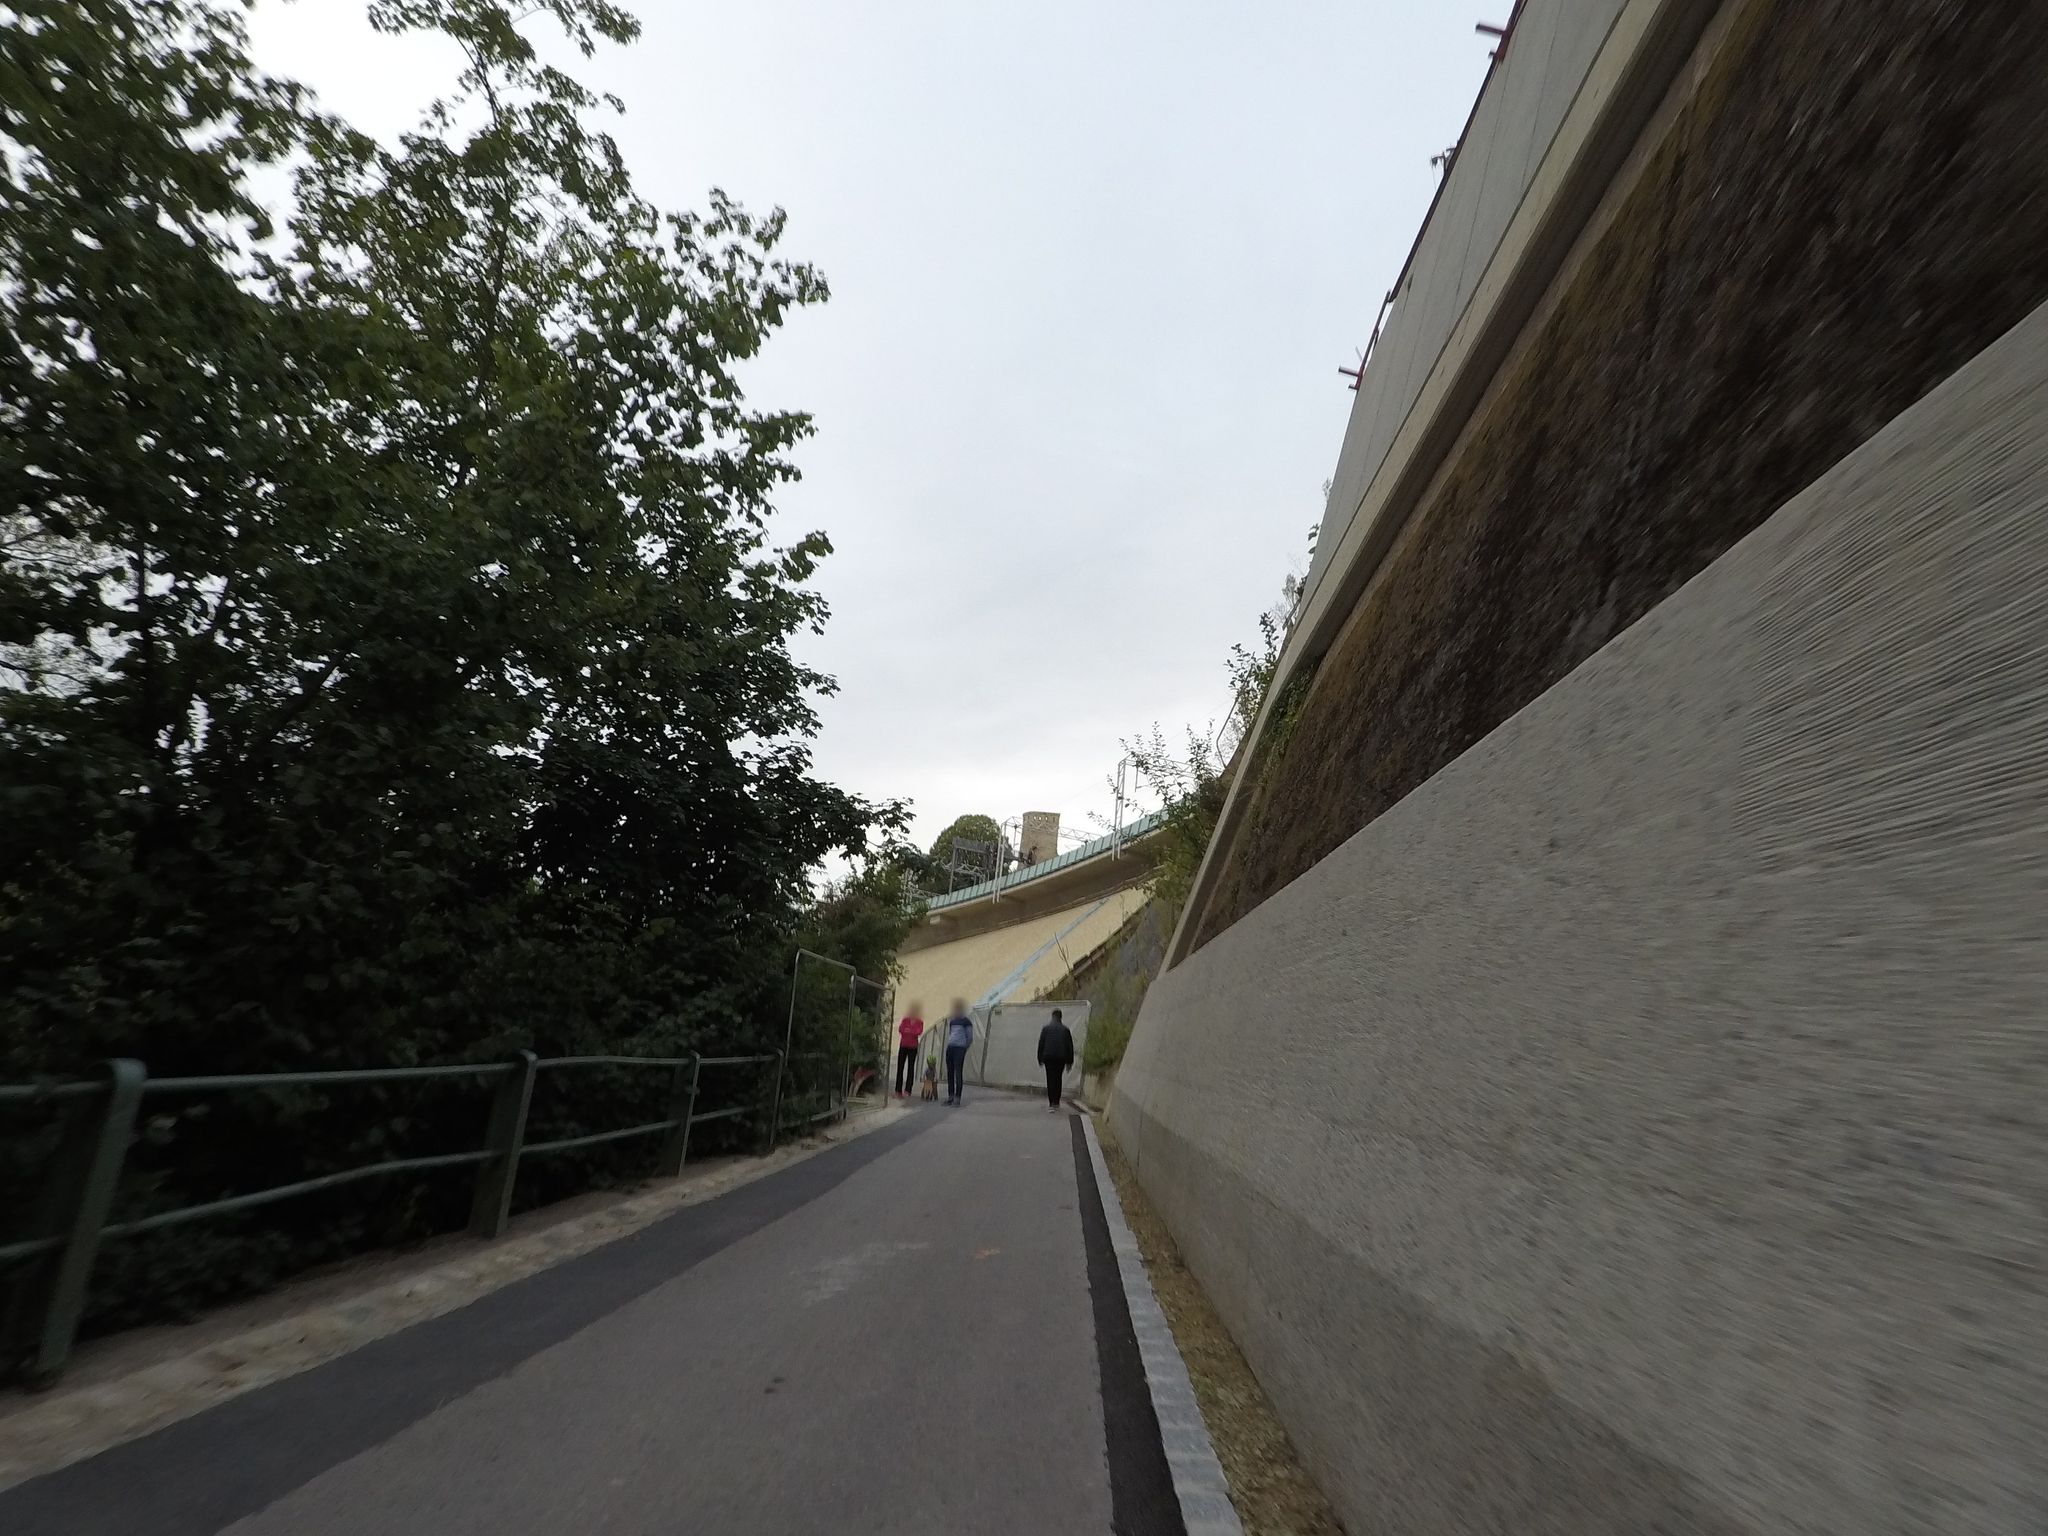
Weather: clear
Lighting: day
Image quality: good
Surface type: cycling surface
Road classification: cycleway, path
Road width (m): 2, 1
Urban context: urban centre
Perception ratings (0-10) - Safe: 0.43, Lively: 1.09, Beautiful: 6.2, Boring: 6.32, Depressing: 6.88, Wealthy: 2.89